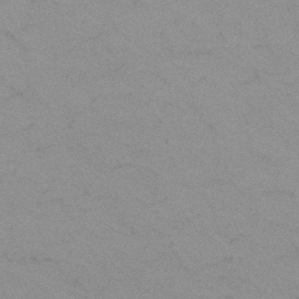
Label: frost